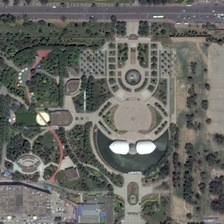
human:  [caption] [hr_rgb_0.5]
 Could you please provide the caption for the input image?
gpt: a park with many green trees and a pond is between two parallel roads .

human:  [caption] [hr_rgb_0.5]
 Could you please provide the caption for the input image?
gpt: a park with many green trees and a pond is between two parallel roads .

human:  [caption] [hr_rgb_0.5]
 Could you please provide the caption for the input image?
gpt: a park with many green trees and a pond is between two parallel roads .

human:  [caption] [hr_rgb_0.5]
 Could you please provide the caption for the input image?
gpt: a park with many green trees and a pond is between two parallel roads .

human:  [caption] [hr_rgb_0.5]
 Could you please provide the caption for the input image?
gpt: a park with many green trees and a pond is between two parallel roads .